Question: I'm trying to add footer at the bottom of my menu (facebook line).
I'm using drawer with recycler view for items in menu.
I have follow this <URL>, just mod 'MyAdapter' to detect footer and using footer layout in this case facebook line.
How can I have the last item of menu at bottom ?
Same as <URL> but with recycler view

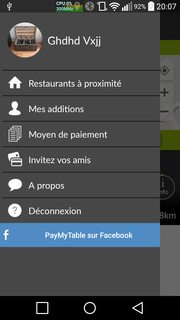
Answer: Just adjust your xml like this
'''
<?xml version="1.0" encoding="utf-8"?>
<android.support.v4.widget.DrawerLayout xmlns:android="http://schemas.android.com/apk/res/android"
xmlns:tools="http://schemas.android.com/tools"
android:id="@+id/drawer_layout_menu"
android:layout_width="match_parent"
android:layout_height="match_parent"
android:background="@color/grey_dark_menu"
android:elevation="7dp" >
<LinearLayout
android:layout_width="match_parent"
android:layout_height="match_parent"
android:orientation="vertical" >
<include
android:id="@+id/tool_bar"
layout="@layout/tool_bar" >
</include>
<FrameLayout
android:id="@+id/main"
android:layout_width="match_parent"
android:layout_height="match_parent"
android:background="#ffffff" />
</LinearLayout>
<RelativeLayout
android:layout_width="320dp"
android:layout_height="match_parent"
android:layout_gravity="start" >
<android.support.v7.widget.RecyclerView
android:id="@+id/RecyclerView"
android:layout_width="320dp"
android:layout_height="match_parent"
android:layout_gravity="start"
android:background="@color/grey_dark_menu"
android:scrollbars="vertical" >
</android.support.v7.widget.RecyclerView>
<LinearLayout
android:id="@+id/footer_menu_facebook"
android:layout_width="320dp"
android:layout_height="wrap_content"
android:layout_alignParentBottom="true"
android:background="#508bc3"
android:orientation="horizontal"
android:padding="3dp" >
<ImageView
android:id="@+id/rowIcon"
android:layout_width="34dp"
android:layout_height="34dp"
android:layout_gravity="center_vertical"
android:layout_margin="5dp"
android:src="@drawable/menu_facebook" />
<TextView
android:id="@+id/rowText"
android:layout_width="wrap_content"
android:layout_height="wrap_content"
android:layout_gravity="center_vertical"
android:layout_margin="5dp"
android:text="@string/footer_menu_facebook"
android:textColor="@android:color/white"
android:textSize="18sp" />
</LinearLayout>
</RelativeLayout>
</android.support.v4.widget.DrawerLayout>
'''